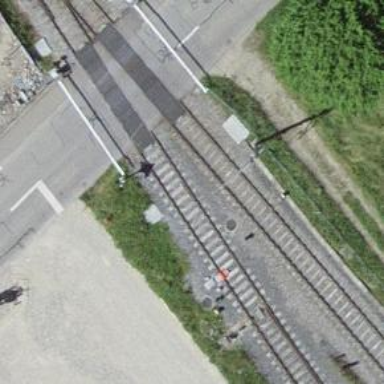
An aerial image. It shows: Railway switch.